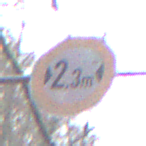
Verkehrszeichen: TatsaechlicheBreite2Komma3
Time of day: Midday
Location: Outdoor (Nature)
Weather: Overcast
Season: Autumn
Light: Natural